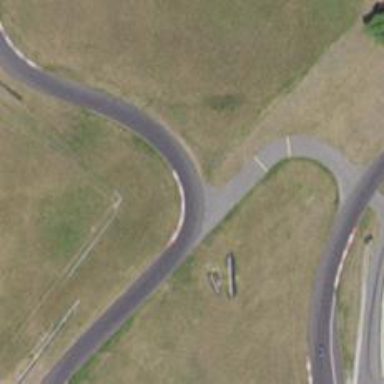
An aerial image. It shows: Motor sport raceway.